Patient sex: M
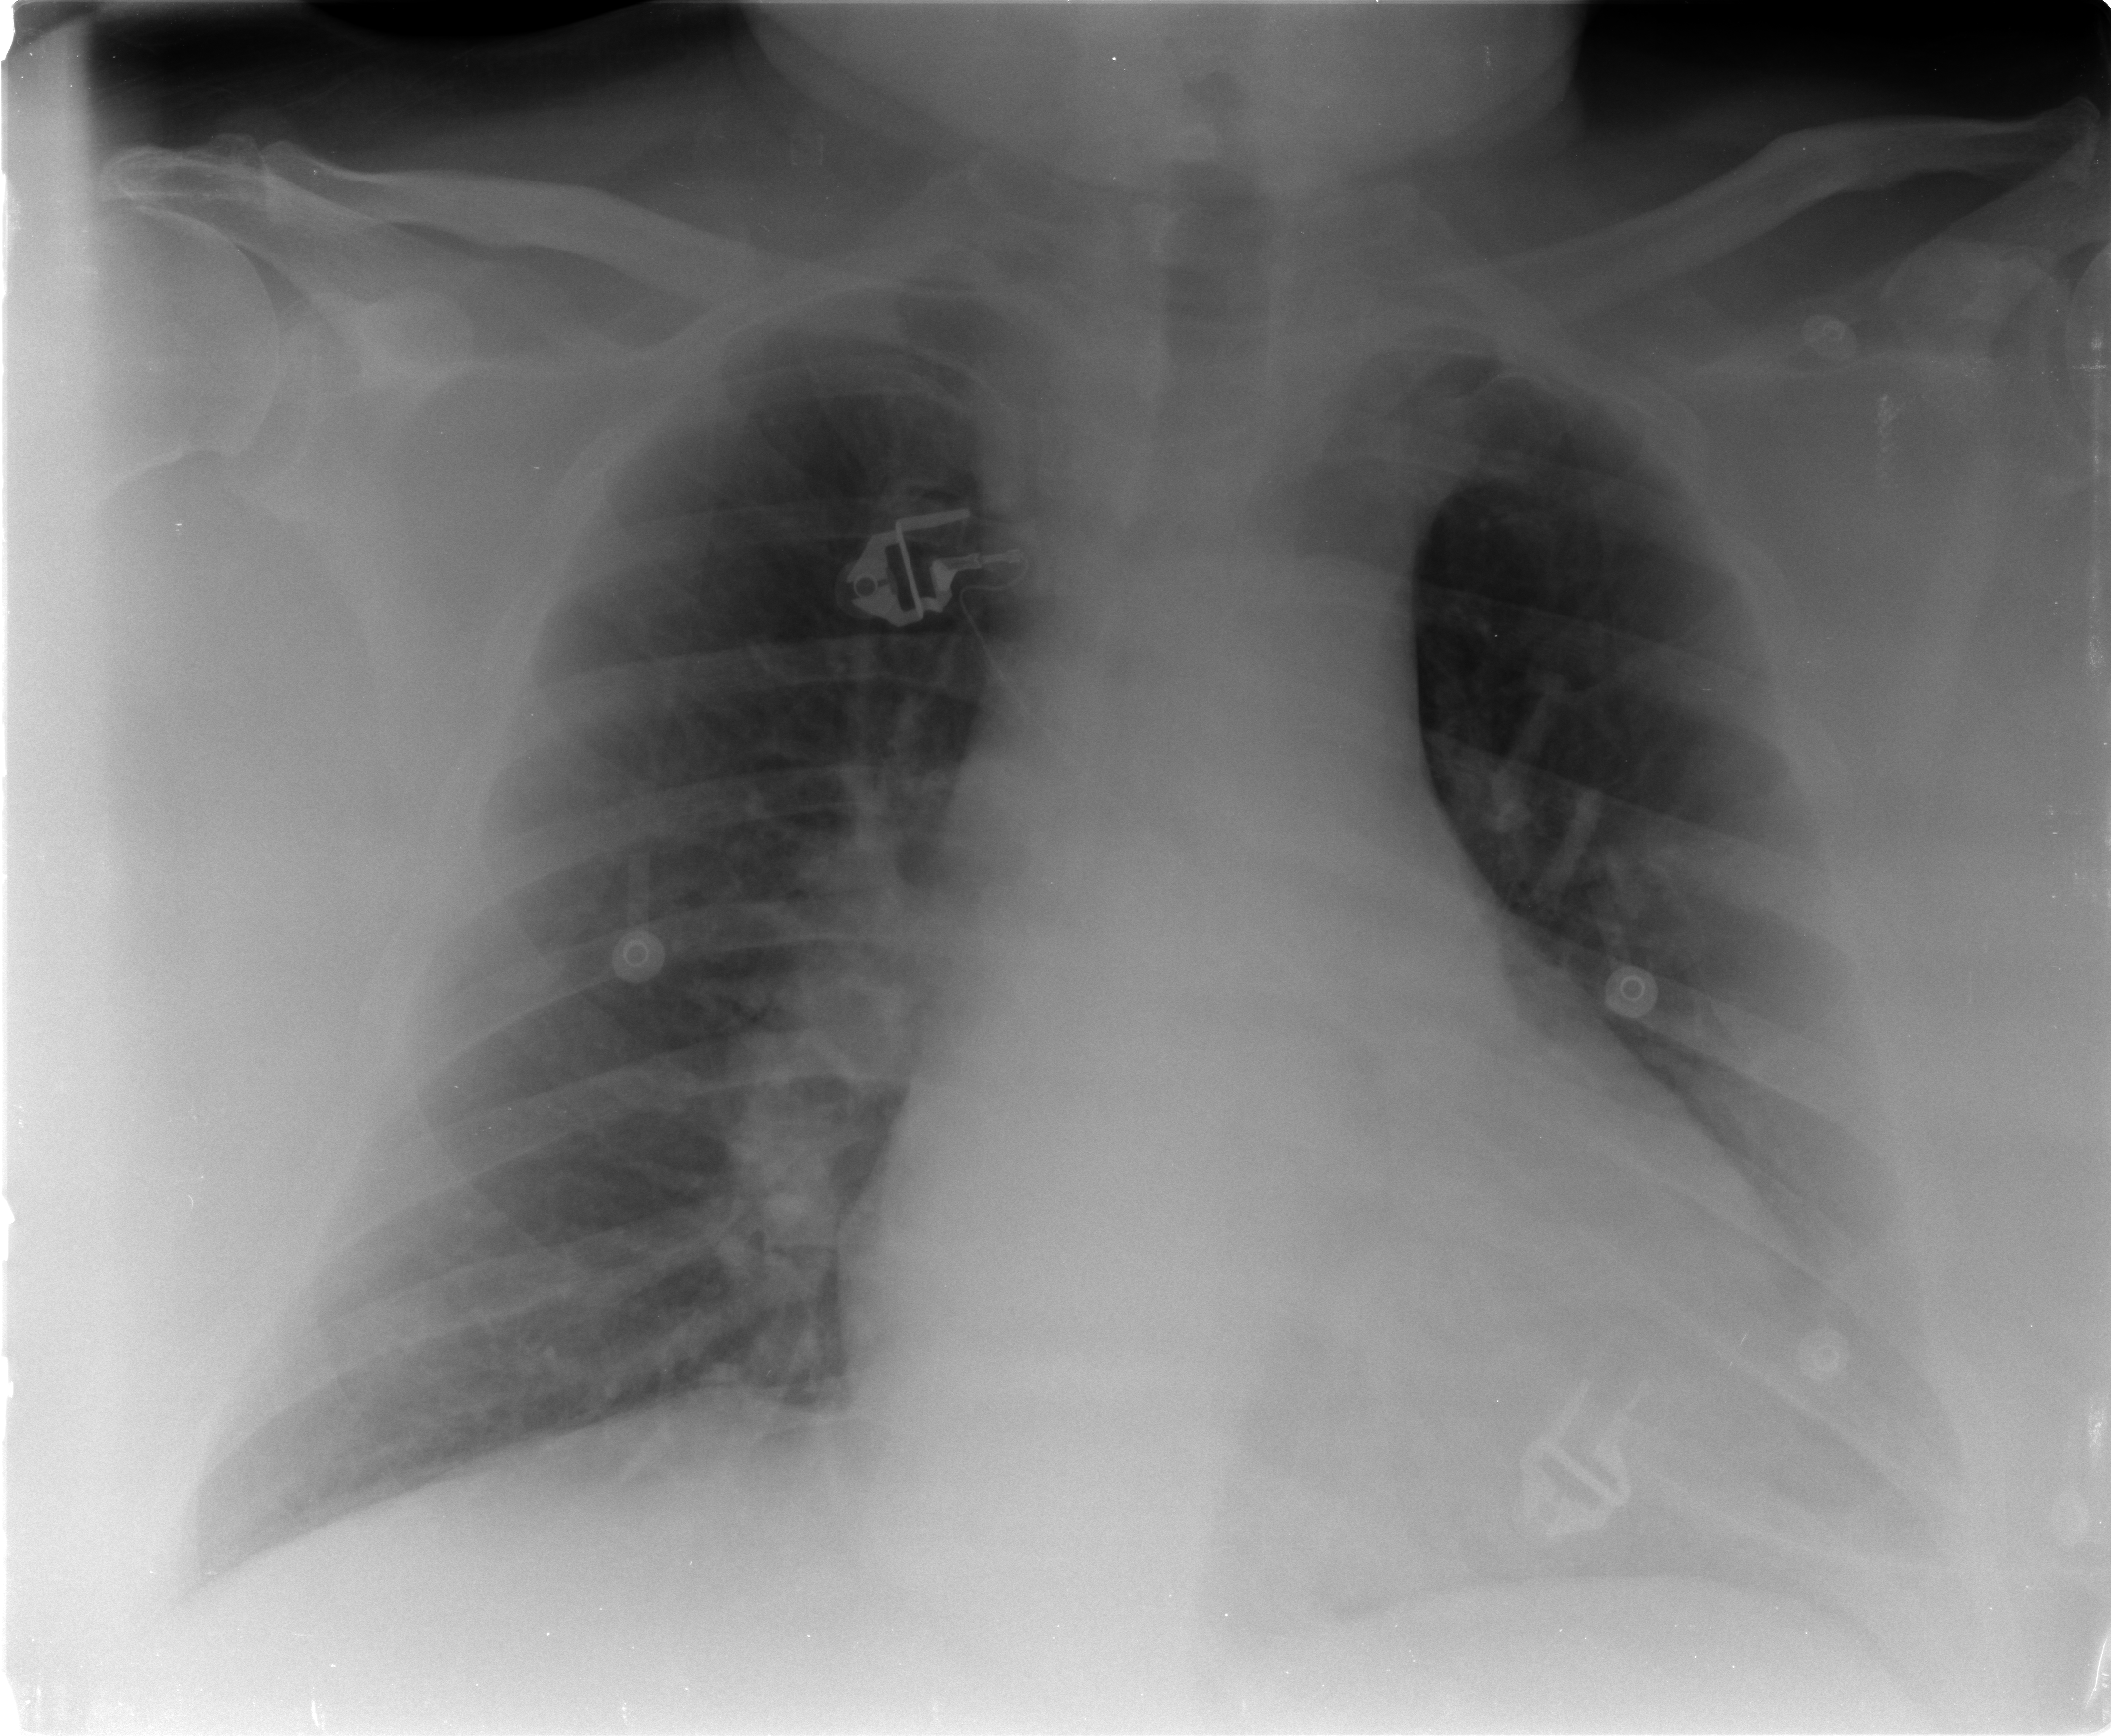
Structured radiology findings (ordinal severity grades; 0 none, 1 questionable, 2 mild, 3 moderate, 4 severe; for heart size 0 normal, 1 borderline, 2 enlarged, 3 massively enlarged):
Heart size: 1
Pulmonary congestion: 0
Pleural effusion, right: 0
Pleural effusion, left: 2
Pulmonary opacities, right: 0
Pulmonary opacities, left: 2
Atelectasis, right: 0
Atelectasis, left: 3